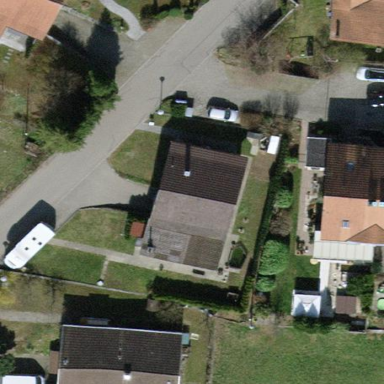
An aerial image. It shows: Detached building with gabled roof.